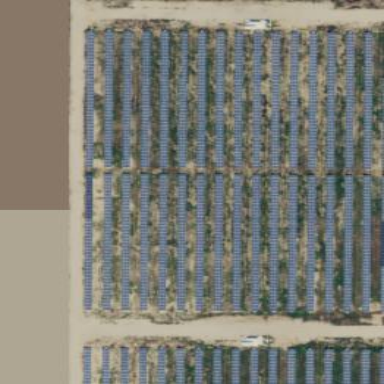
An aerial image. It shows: Solar photovoltaic power plant surrounded by fence.